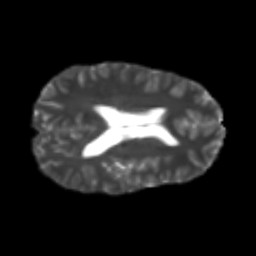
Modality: T2w
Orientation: axial
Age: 24
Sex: male
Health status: healthy
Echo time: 0.074 s